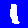
Digit: 1